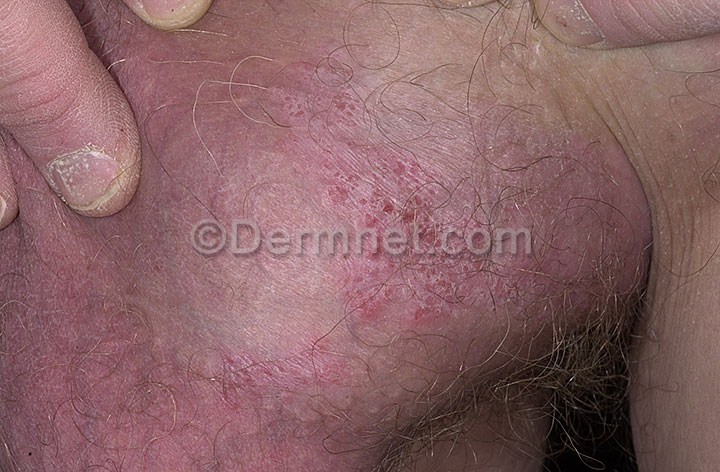
Disease: Psoriasis pictures Lichen Planus and related diseases